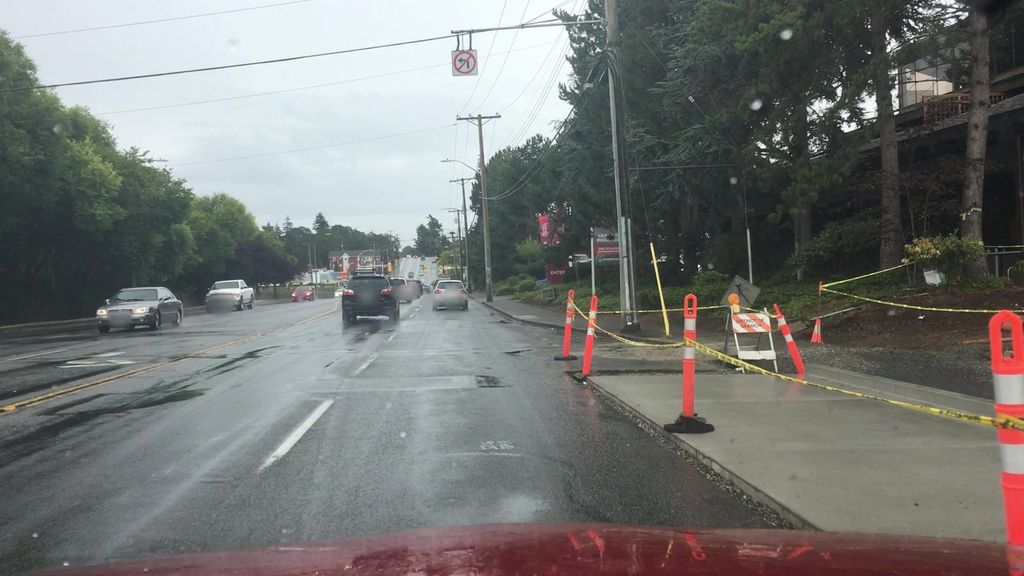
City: victoria